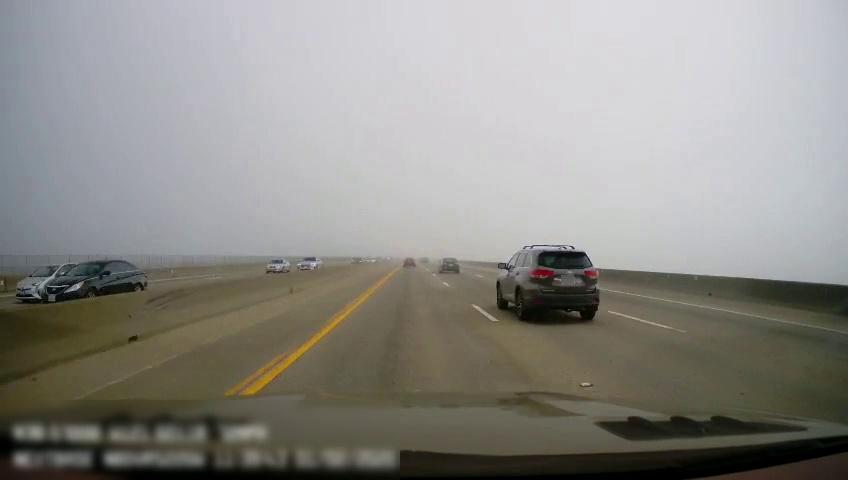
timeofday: Day
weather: Cloudy
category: Drivable Space
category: Drivable Space
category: Vehicles | Car
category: Vehicles | Car
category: Vehicles | Car
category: Vehicles | Car
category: Vehicles | Car
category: Vehicles | Car
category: Vehicles | Car
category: Vehicles | SUV
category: Vehicles | Car
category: Lanes | Current Lane
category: Lanes | Current Lane
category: Lanes | Alternate Lane
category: Lanes | Alternate Lane
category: Lanes | Alternate Lane
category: Lanes | Opposite Lane
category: Lanes | Opposite Lane